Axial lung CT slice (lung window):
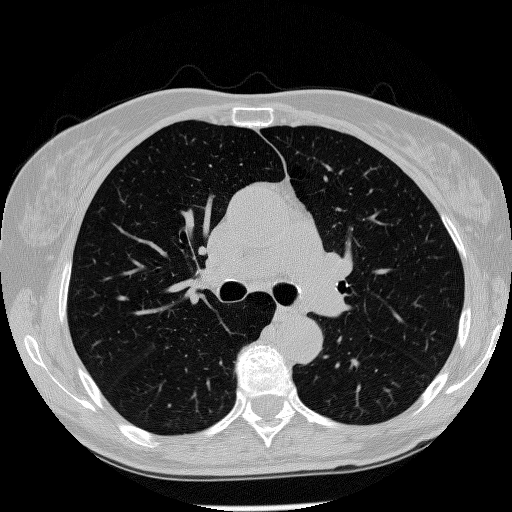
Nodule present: no